九年级 · 组合几何学
如图, $A B$ 是 $\odot O$ 的直径, $B C . C D . D A$ 是 $\odot O$ 的弦, 且 $B C=C D=D A$, 则 $\angle B C D$等于 $(\quad)$

  （第 4 题）

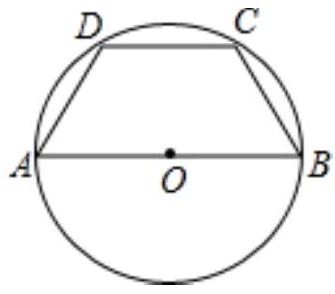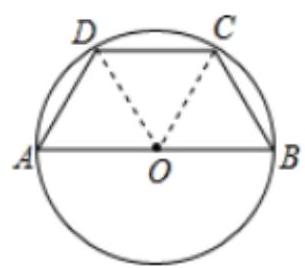
A. $118^{\circ}$
  B. $120^{\circ}$
  C. $135^{\circ}$
  D. $150^{\circ}$

答案: B
解析: 由已知可得, 弦 $\mathrm{BC} 、 \mathrm{CD} 、 \mathrm{DA}$ 三等分半圆, 从而可求得 $\angle \mathrm{BCD}$ 的度数.

【详解】连接 $\mathrm{OC} 、 \mathrm{OD}$,

$\because B C=C D=D A$,

$\therefore B C=C D=A D$,

$\therefore$ 弦 BC、CD、DA 三等分半圆,

$\therefore$ 弦 $\mathrm{BC}$ 和 $\mathrm{CD}$ 和 $\mathrm{DA}$ 对的圆心角均为 $60^{\circ}$,

$\therefore \angle \mathrm{BCD}=\frac{1}{2}\left(180^{\circ}+60^{\circ}\right)=120^{\circ}$,

故选 B.

【点睛】本题利用了弧、弦与圆心角的关系求解, 注意半圆对的圆心角

为 $180^{\circ}$.